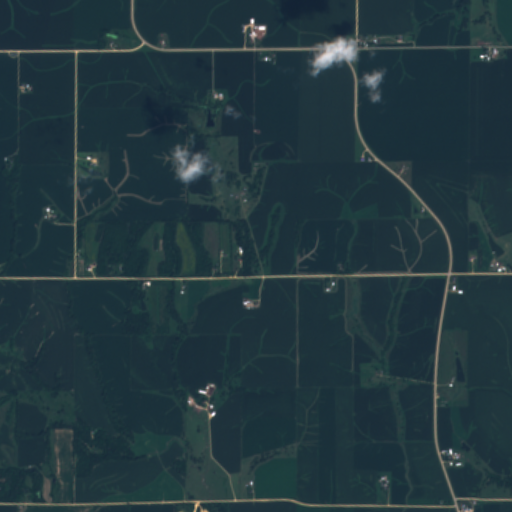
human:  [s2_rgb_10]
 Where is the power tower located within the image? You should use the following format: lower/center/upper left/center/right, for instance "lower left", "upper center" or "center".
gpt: The power tower is located in the upper right of the image.
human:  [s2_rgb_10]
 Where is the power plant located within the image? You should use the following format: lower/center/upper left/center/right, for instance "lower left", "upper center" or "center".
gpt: There is no power plant in the image.